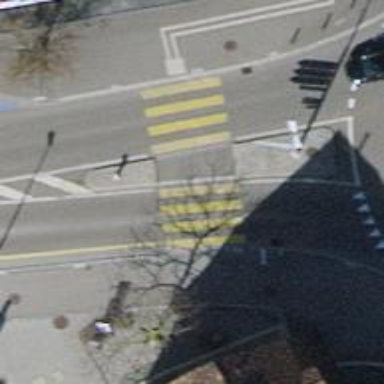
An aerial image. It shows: Marked zebra crossing with island in the middle.